Field crop: maize
Growth stage: 2
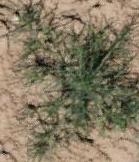
Species: salsola